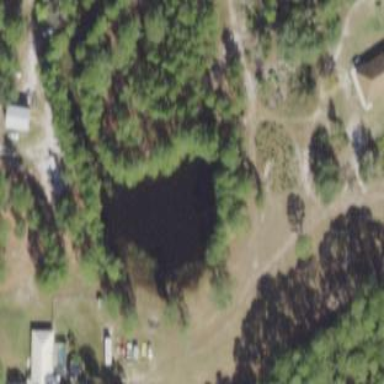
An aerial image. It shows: Serene pond surrounded by nature.